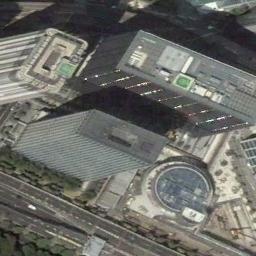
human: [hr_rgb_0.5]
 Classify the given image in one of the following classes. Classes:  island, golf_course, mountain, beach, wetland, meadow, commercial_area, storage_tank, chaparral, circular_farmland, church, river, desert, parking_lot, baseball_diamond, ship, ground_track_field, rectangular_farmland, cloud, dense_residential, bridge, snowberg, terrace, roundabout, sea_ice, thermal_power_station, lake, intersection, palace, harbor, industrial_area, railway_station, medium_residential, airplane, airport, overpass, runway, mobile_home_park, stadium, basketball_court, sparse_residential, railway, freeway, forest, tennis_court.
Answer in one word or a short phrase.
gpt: commercial_area